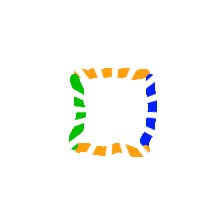
Shape: square